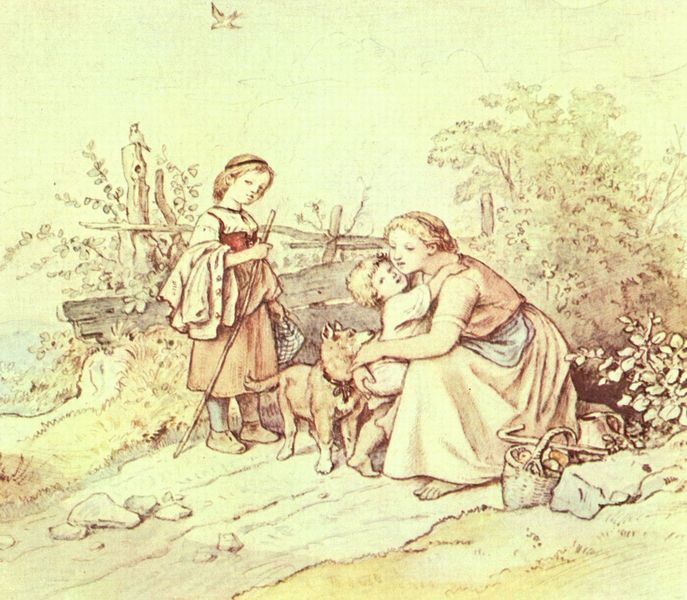
Titel: Begegnung
Künstler: Adrian Ludwig Richter
Standort: Leipzig
Institution: Museum der Bildenden Künste
Schlagwörter: baum, blau, blätter, schatten, vogel, weiß, aquarell, bäume, gelb, grün, landschaft, menschen, mädchen, äste, braun, frau, frisur, haar, kariert, kleid, kleider, licht, mund, nase, schmuck, schwarz, skizze, zeichnung, gras, hund, obst, rasen, rot, tuch, weg, wiese, zaun, karriert, rock, blond, jacke, richter, arm, augen, falten, halten, stein, steine, tragen, ast, natur, strauch, vögel, busch, büsche, gatter, gebüsch, sträucher, auge, haare, familie, kind, mutter, tochter, blatt, pflanzen, haarreif, locken, wald, bauern, kinder, stock, früchte, garten, krug, schürze, welpe, äpfel, farbig, sommer, liebe, umarmung, gehstock, halsband, stab, korn, kette, picknick, bank, haarband, romantik, essen, einfach, münder, nasen, korb, junge, frühling, umarmen, barfuss, tusche, knabe, idyll, druck, illustration, knien, koloriert, kleinkind, art, tracht, biedermeier, märchen, knieen, holzbank, wanderstab, körbchen, kitsch, schwind, armut, schäfer, schäferin, stecken, dirndl, pilze, henkelkorb, leibchen, fürsorge, aquarel, mutterliebe, proviant, lieblich, dirndel, ludwig richter, babz, hängerchen, bauerntracht, nater, bbank, äofel